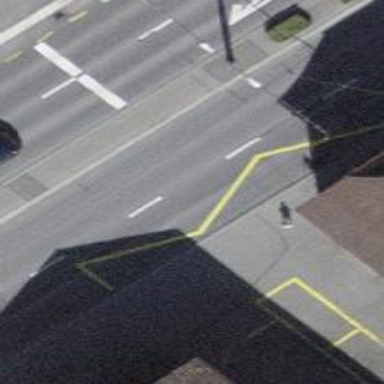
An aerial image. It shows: Bus stop for trolleybuses with designated stop position.